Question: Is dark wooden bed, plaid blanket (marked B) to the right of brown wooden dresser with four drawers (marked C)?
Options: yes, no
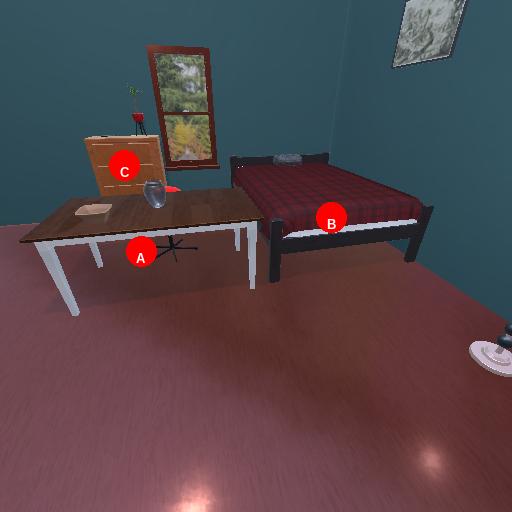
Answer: yes